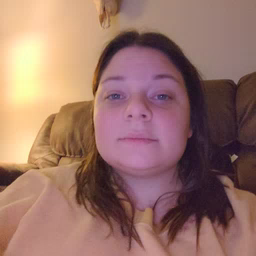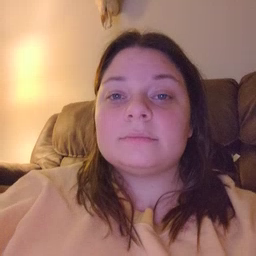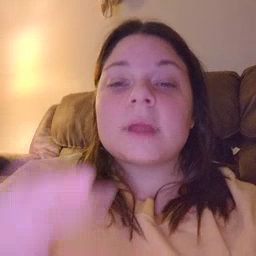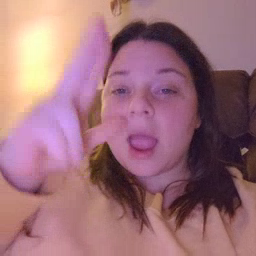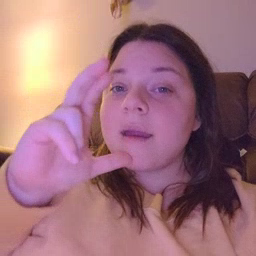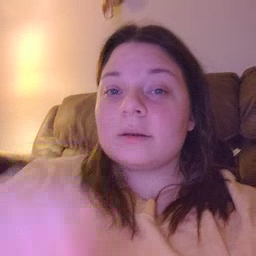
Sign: hen